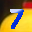
Label: 7